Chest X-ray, PA view. Patient: 54 years old, sex F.
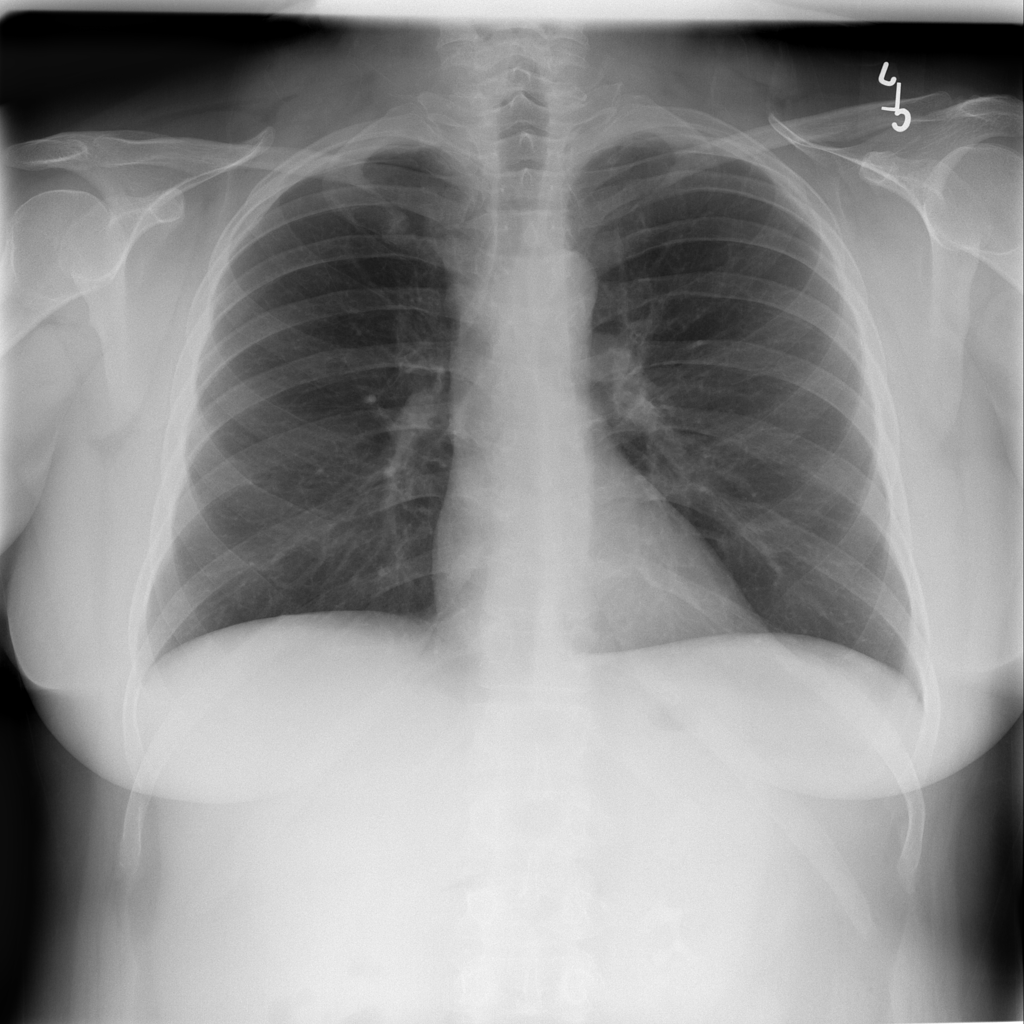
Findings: No Finding